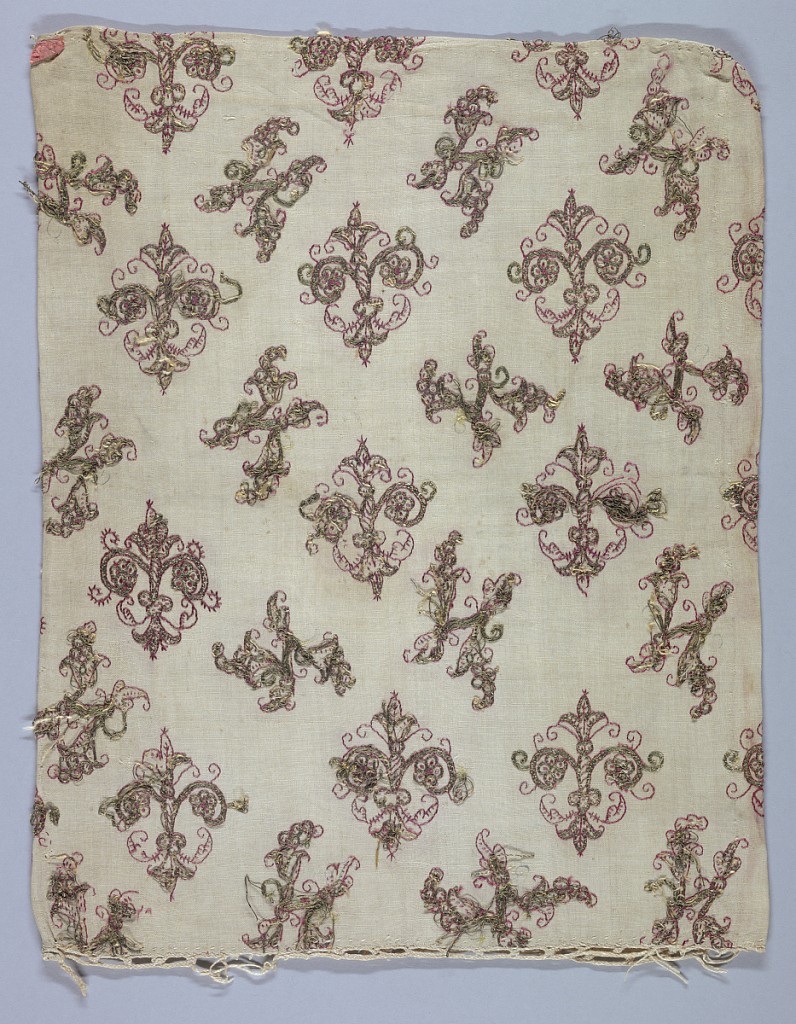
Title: Fragment
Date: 16th century
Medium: silk, metal thread on linen Tecnhnique: running sittch embroidery and couched metal thread
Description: Linen, embroidered in red silk and metal thread. Pattern of detached motifs in alternate rows; one row a stylized plant evolved from fleur-de-lys; second irregularly-shaped floral spray. Red silk running stitch form outline of pattern; parts worked in couched metal thread (gilded parchment wound on linen core. Loops at one end for fastening by cord. Backed with linen pieces.